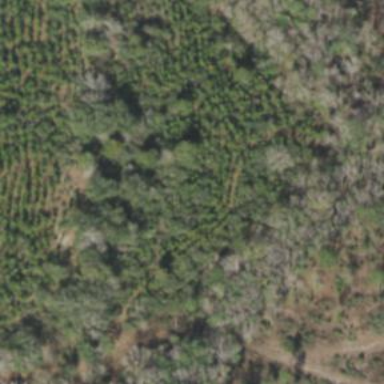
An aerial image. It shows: Patch of scrub vegetation.